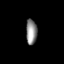
Tissue: lung
Cell type: Endothelial cells
Senescence score: 0.6446
Nuclear area (px): 275
Mean DAPI intensity: 139.989